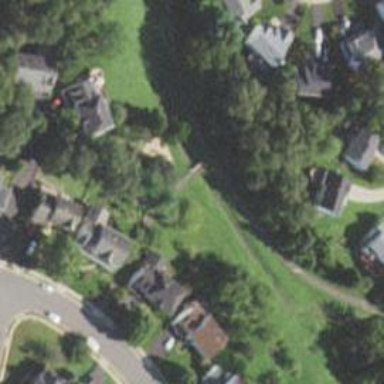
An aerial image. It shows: Path on bridge.